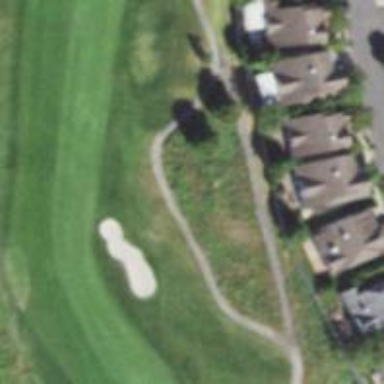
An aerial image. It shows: Path for both road and golf.